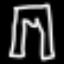
Label: pants